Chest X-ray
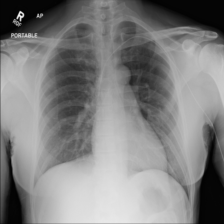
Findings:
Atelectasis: negative
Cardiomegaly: negative
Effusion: negative
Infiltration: negative
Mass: negative
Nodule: negative
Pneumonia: negative
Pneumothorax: negative
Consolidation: negative
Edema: negative
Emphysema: negative
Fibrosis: negative
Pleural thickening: negative
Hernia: negative